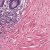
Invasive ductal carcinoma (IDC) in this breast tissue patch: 1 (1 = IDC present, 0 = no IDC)